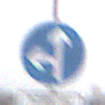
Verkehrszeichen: VorgeschriebeneFahrtrichtungGeradeausOderLinks
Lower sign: BesondereFahrzeugeUndTransportgueter9
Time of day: Midday
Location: Outdoor (RoadRail)
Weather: Overcast
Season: NotSpecified
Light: Natural